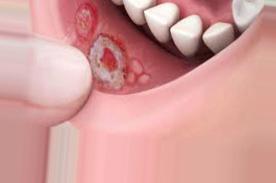
Condition: Mouth Ulcer